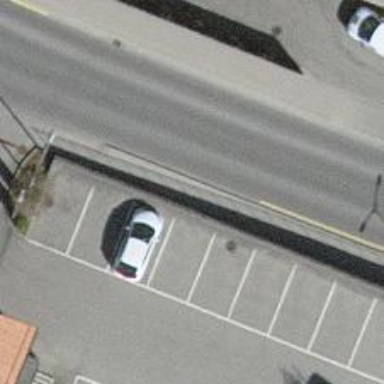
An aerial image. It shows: Sidewalk with public transport platform.